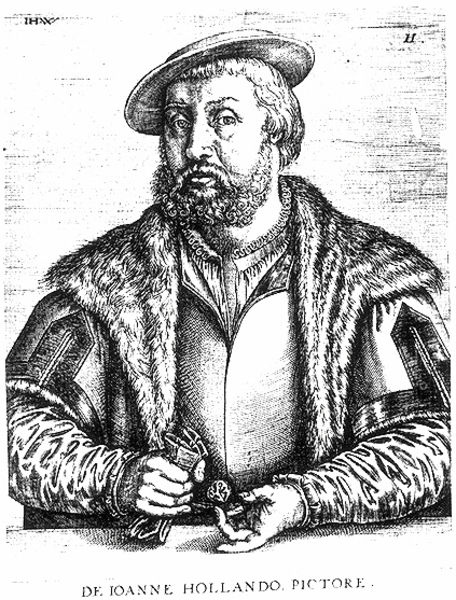
Titel: Bildnis des Jan van Amstel
Künstler: Hieronymus Cock
Institution: (Seriendruck)
Schlagwörter: hand, mann, schatten, umhang, weiß, finger, geste, grau, haar, handschuh, handschuhe, hintergrund, hut, mund, nase, profil, schwarz, skizze, tisch, zeichnung, blick, bart, hemd, jacke, kappe, mütze, augen, bluse, falten, gesicht, johannes, kragen, pelz, vollbart, ärmel, bildnis, gilde, hals, holland, hände, portrait, porträt, signatur, figur, gold, haare, halbfigur, mantel, reich, adel, händler, kaufmann, spitzen, brustbild, gotik, lippen, locken, renaissance, schulter, sack, fell, holzschnitt, schrift, papier, haltung, grafik, signiert, streng, maler, krempe, panzer, geld, druck, druckgraphik, druckgrafik, monogramm, radierung, stich, titel, lockig, portait, text, buchstaben, kugel, adeliger, beutel, krause, fürst, rüstung, harnisch, pelzkragen, halbportrait, pelzmantel, gut, wams, ehre, reichtum, gelehrter, macht, geldbeutel, dürer, edelmann, gothik, kupferstich, prestige, doktor, münze, holländer, tonsur, latein, professor, münzen, seriendruck, schaube, drücken, kaumann, peltmantel, joanne, pictore, nussknacker, t, hollando, drucjk, beztel, ets, ioanne, hänlder, gilder